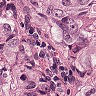
Metastatic tissue present: yes